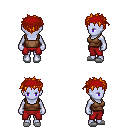
a pixel art fantasy rpg character, female body template, dark elf, purple skin, brown pirate shirt, red pants, light blonde bedhead hairstyle, red bandana, white slippers, four views (front, back, left, right), 2x2 character sprite sheet, small pixel art, hard edges, no anti-aliasing